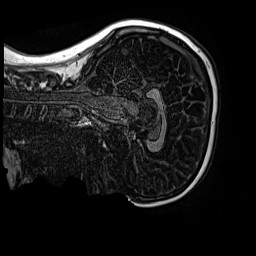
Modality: MP2RAGE
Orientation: sagittal
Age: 12
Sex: male
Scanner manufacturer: siemens
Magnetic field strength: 3 T
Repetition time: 4 s
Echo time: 0.00299 s